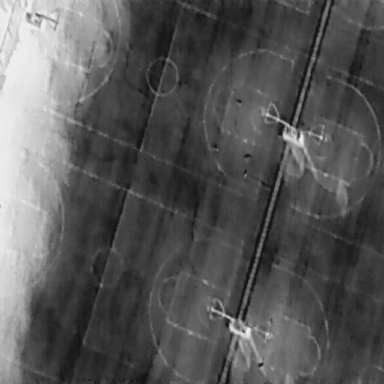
There are five People in the infrared image.